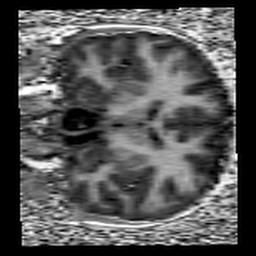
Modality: UNIT1
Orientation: coronal
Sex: female
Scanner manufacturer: siemens
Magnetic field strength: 3 T
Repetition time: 5 s
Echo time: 0.00355 s